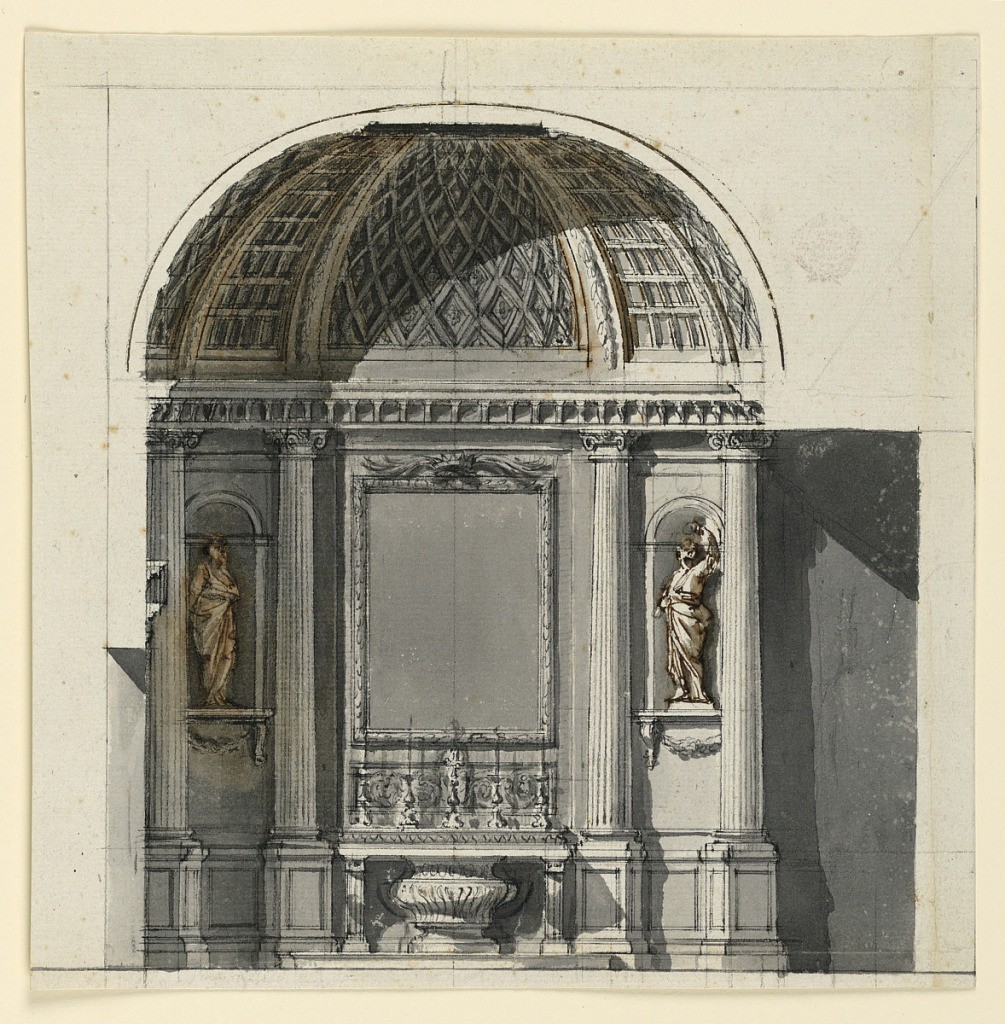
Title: Elevation of an altar in an apse
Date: ca. 1775
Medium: Black chalk, pen and black ink, gray and brown wash on white laid paper
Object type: Drawing
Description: Urn-shaped sepulchre under the mensa over which an acanthus frieze and an oblong frame are shown. Embedded, fluted Ionic columns. Statues sand in niches in the lateral wall panels. Coffered dome with two alternating designs. Door at left. Open inter-columnia, at right.